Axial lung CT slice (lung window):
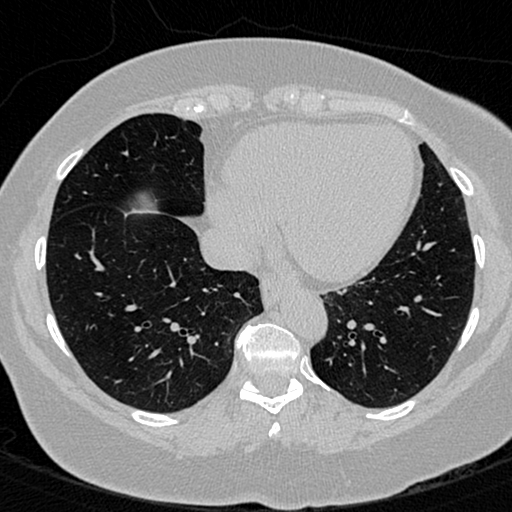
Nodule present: no